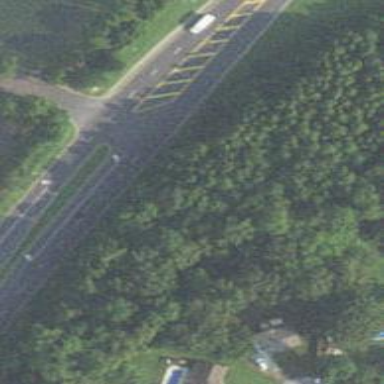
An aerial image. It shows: Tertiary road.